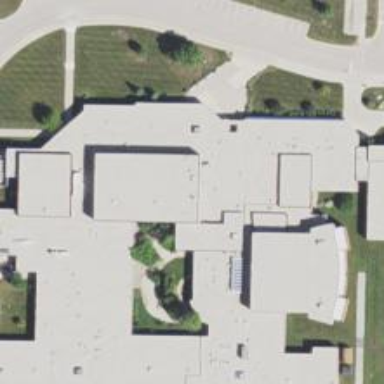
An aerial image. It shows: School.